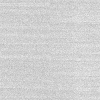
Atmospheric dust classification: dusty